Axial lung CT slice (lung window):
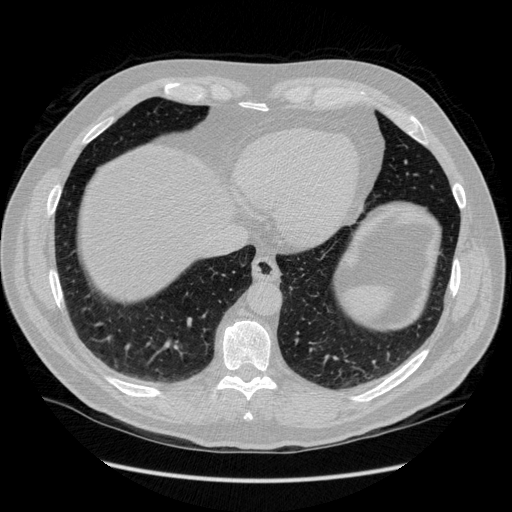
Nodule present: no